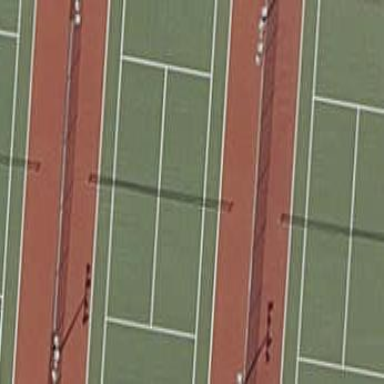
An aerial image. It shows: Tennis court in leisure pitch.